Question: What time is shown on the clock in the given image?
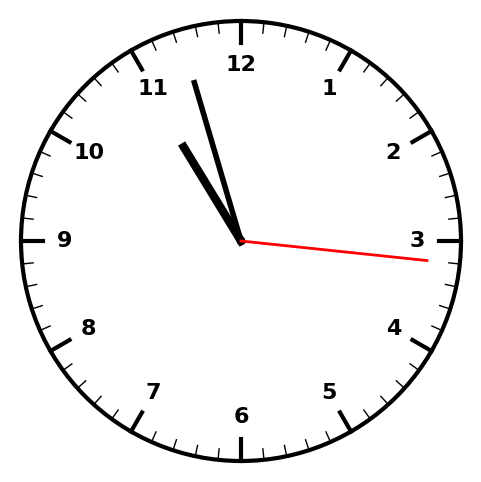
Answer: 10:57:16